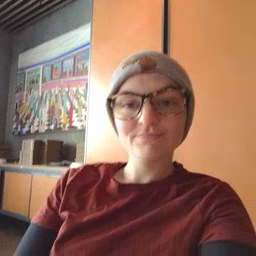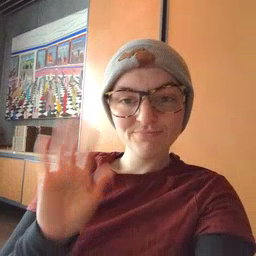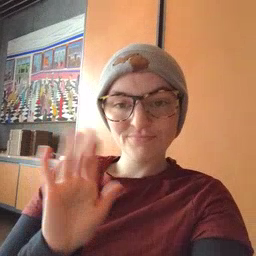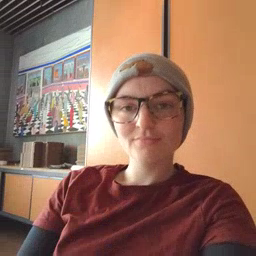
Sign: bye